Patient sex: M
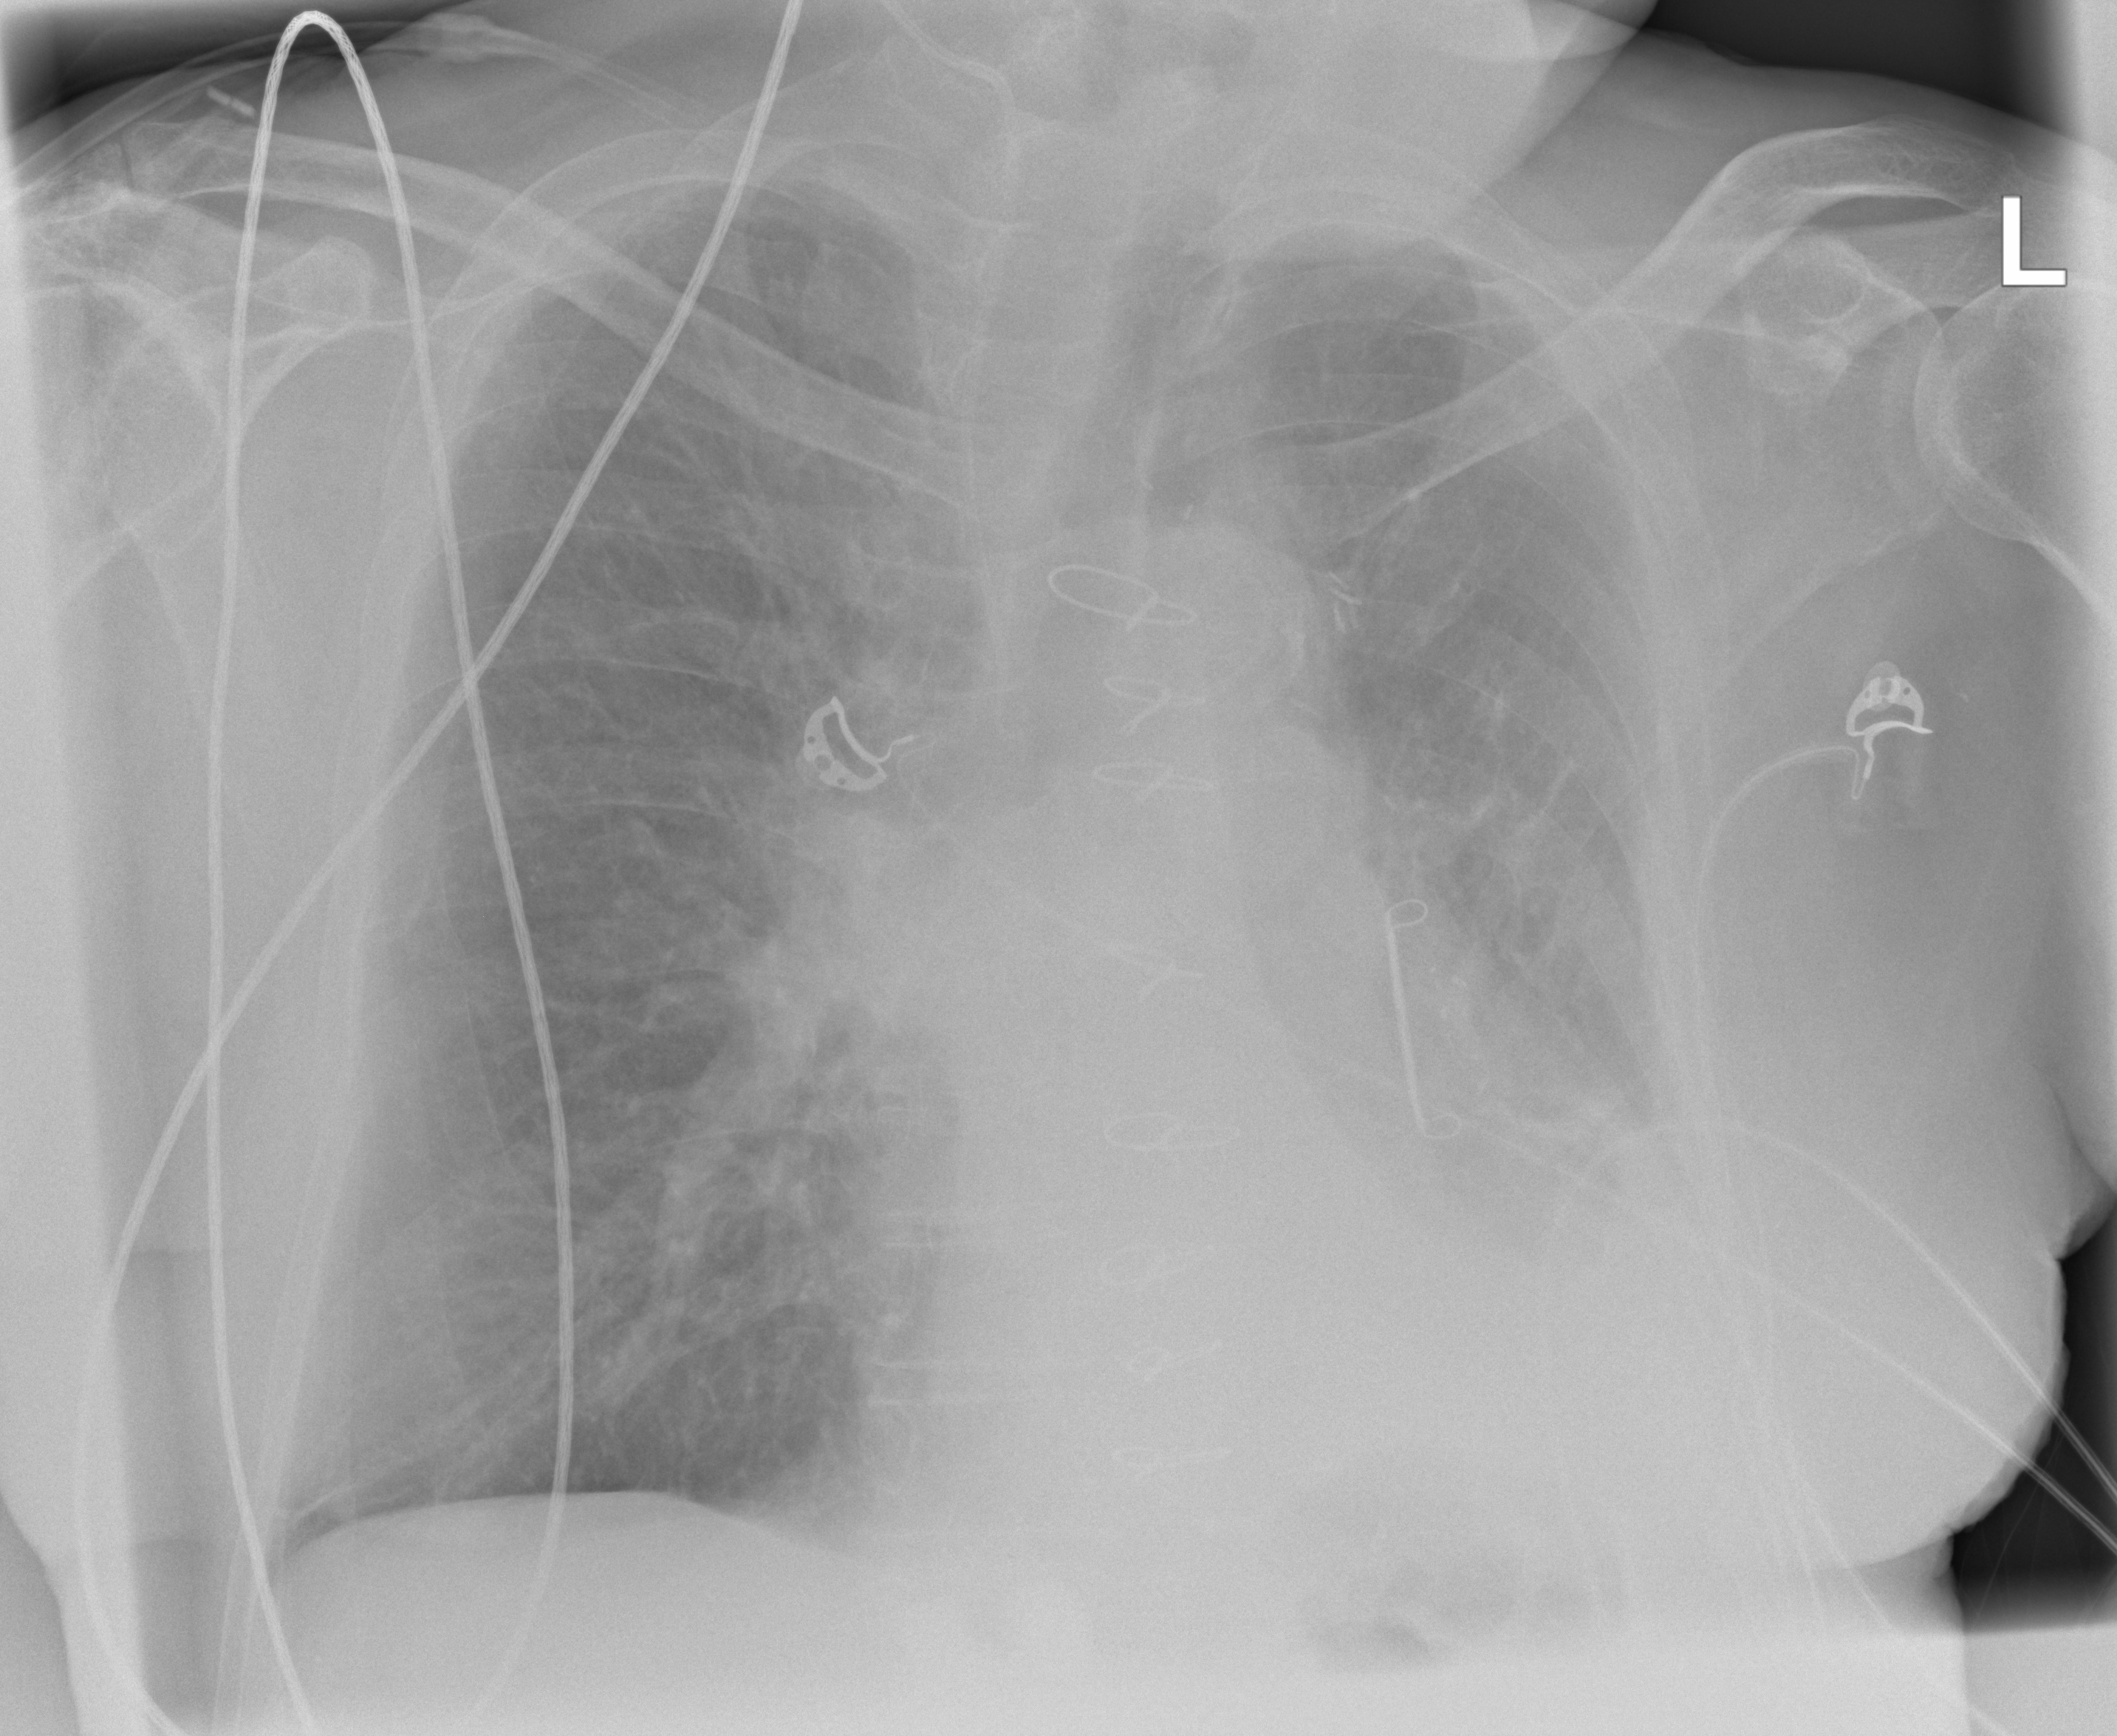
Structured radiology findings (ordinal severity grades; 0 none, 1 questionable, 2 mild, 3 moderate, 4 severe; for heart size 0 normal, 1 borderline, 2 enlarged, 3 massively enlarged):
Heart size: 2
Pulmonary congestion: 3
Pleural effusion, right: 2
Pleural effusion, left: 3
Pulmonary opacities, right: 2
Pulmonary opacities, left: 2
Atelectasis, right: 2
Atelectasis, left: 3